Field crop: maize
Growth stage: 2
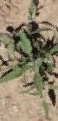
Species: atriplex